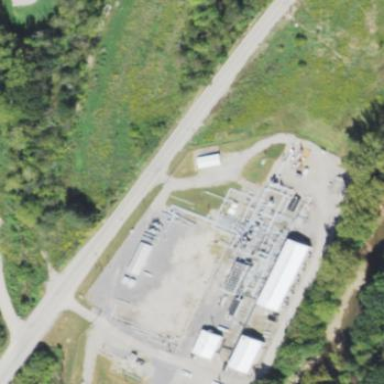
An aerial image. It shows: Industrial area dedicated to gas activities.